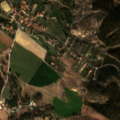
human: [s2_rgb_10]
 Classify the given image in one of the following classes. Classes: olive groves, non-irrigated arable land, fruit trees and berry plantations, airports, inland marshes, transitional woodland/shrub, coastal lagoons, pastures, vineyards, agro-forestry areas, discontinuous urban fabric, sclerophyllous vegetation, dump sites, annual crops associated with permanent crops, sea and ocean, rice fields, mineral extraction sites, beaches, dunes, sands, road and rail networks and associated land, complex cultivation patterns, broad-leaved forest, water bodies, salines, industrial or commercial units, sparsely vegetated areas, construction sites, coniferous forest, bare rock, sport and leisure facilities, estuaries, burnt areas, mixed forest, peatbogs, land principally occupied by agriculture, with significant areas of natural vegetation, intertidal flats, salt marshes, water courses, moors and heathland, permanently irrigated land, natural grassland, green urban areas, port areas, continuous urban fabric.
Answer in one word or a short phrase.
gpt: permanently irrigated land, olive groves, complex cultivation patterns, broad-leaved forest, transitional woodland/shrub